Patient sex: F
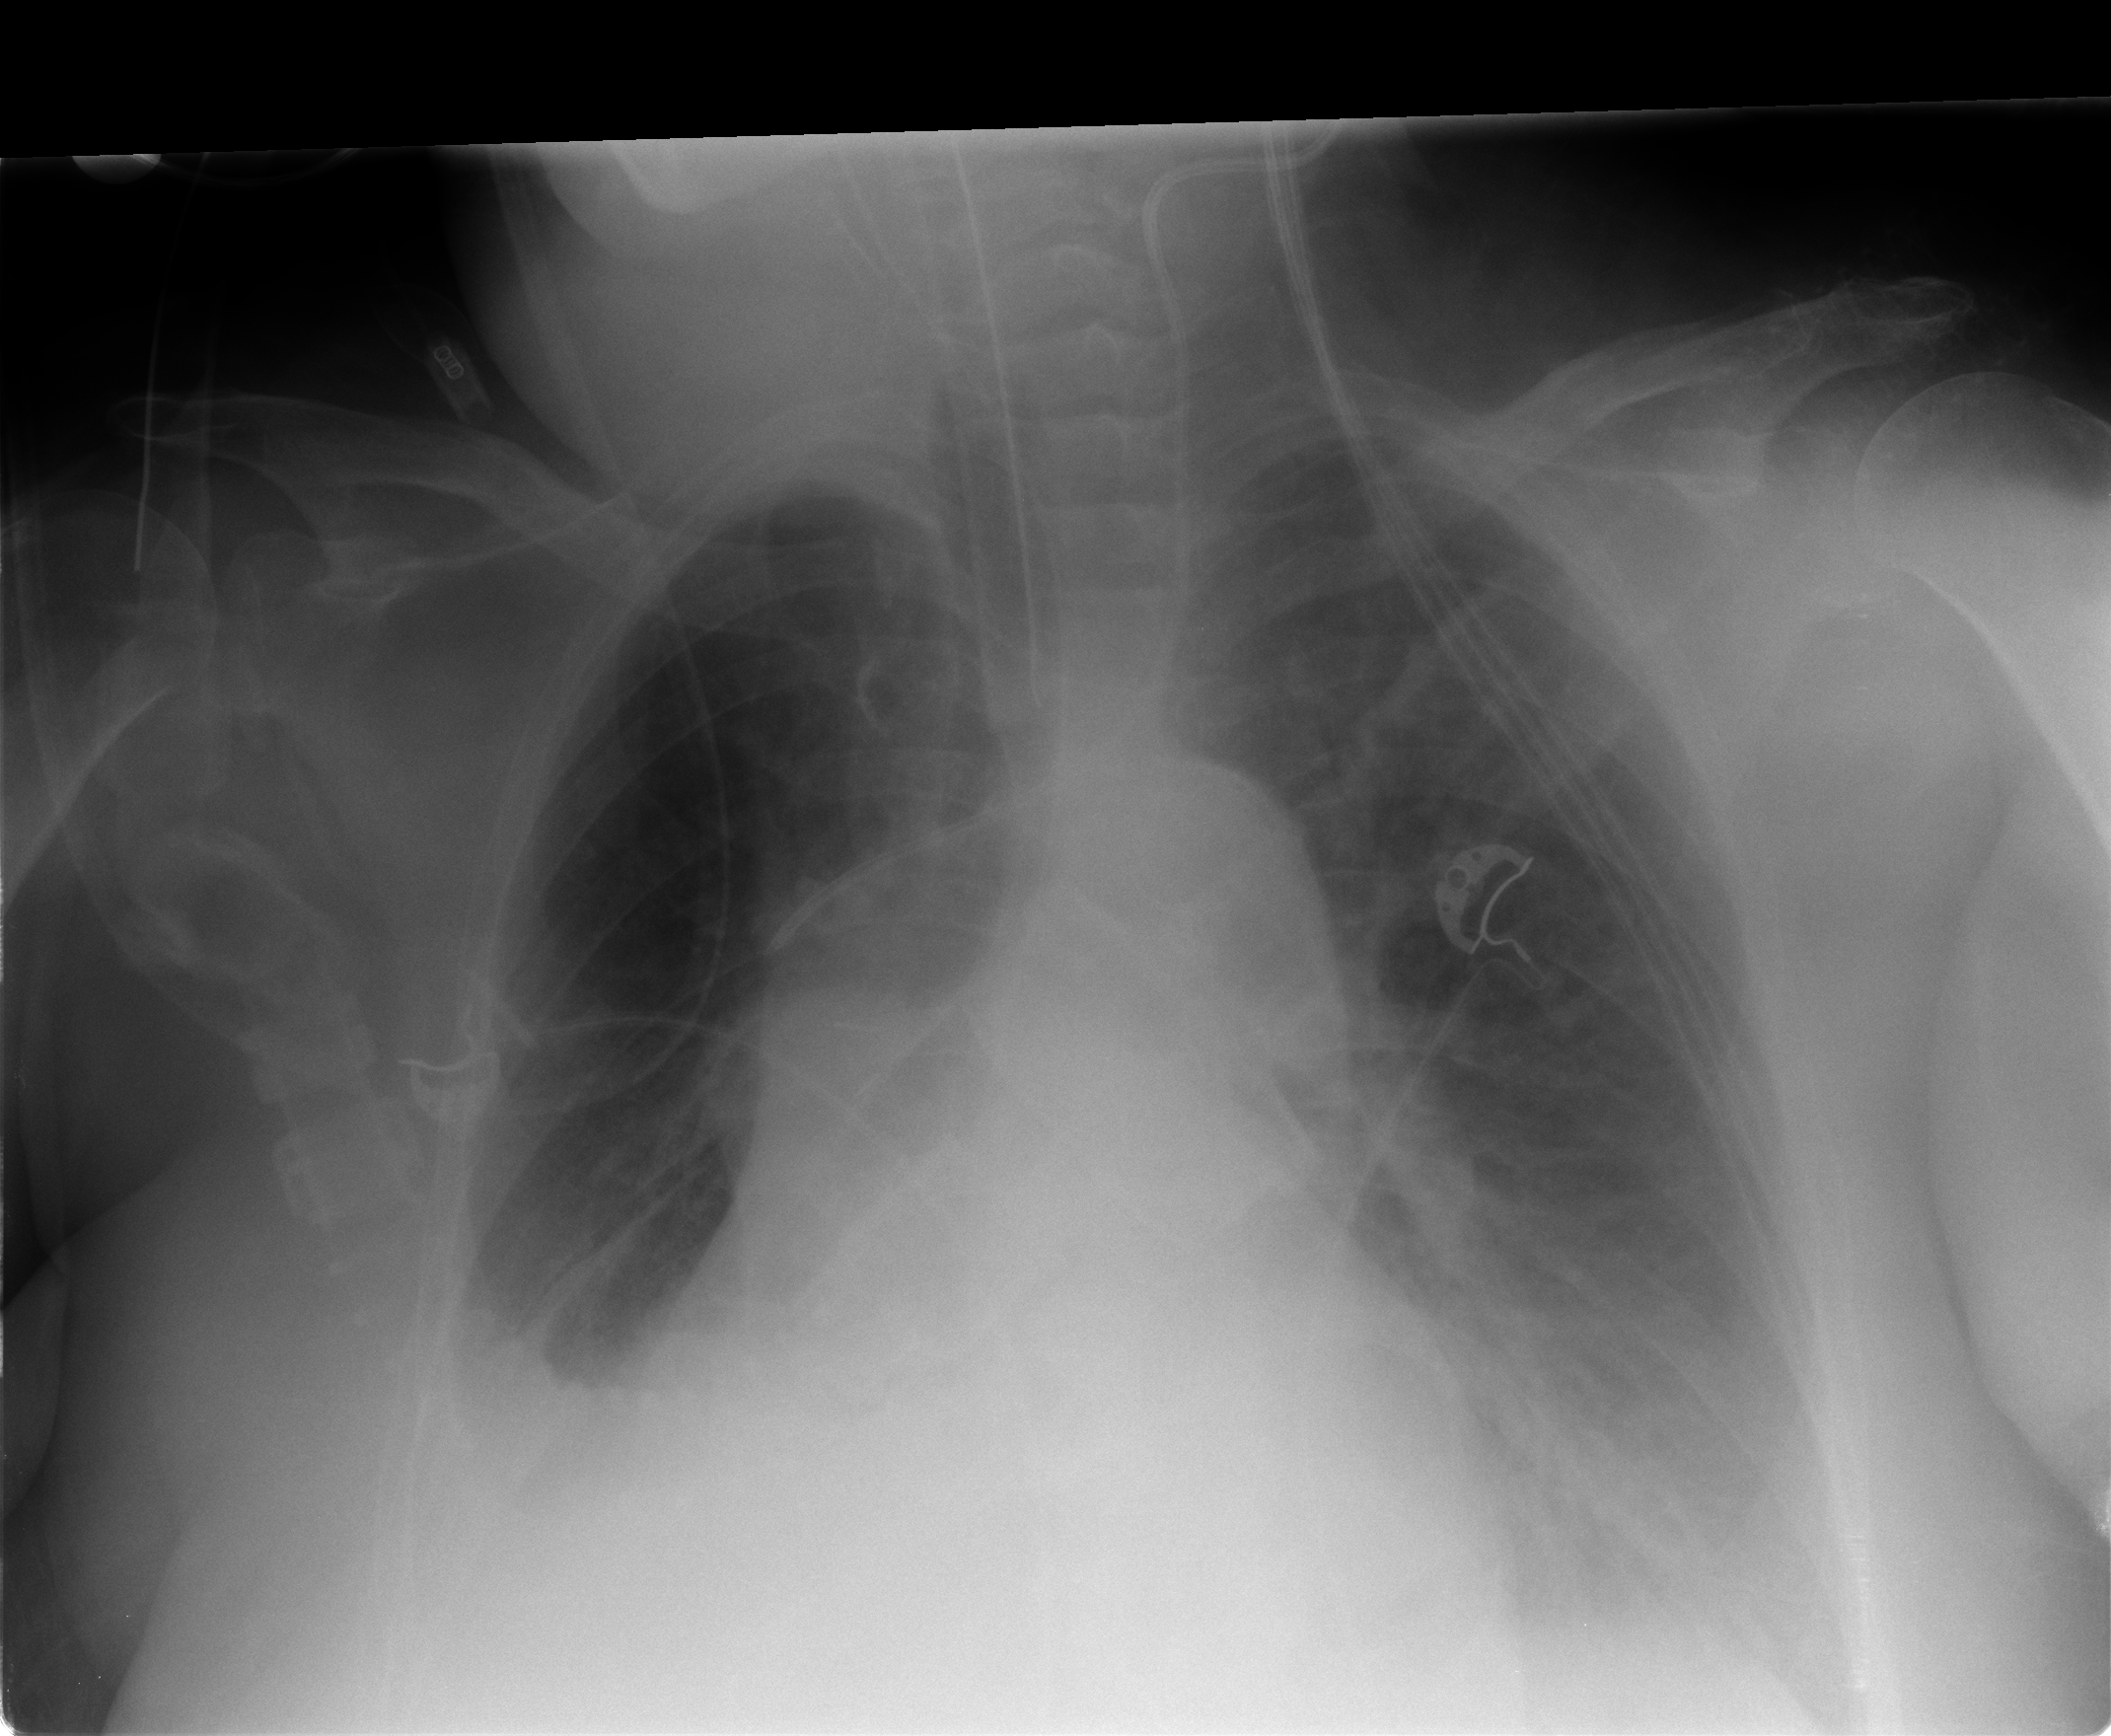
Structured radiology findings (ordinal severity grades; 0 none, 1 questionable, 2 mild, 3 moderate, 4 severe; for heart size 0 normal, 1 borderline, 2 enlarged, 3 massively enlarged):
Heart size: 0
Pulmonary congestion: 0
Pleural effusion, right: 1
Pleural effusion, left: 3
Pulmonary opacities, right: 0
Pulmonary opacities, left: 0
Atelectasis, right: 1
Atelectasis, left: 2